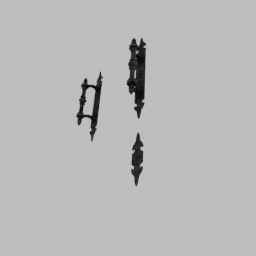
Label: mechanical